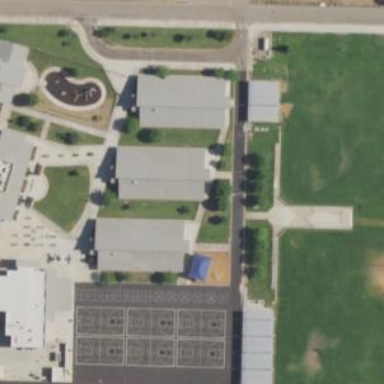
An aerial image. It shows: School building with school amenities.